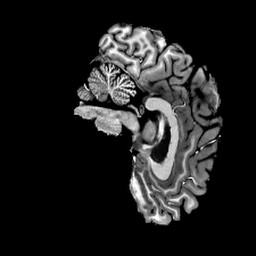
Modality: T1w
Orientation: sagittal
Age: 24
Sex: male
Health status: healthy
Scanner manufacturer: siemens
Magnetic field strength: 6.98 T
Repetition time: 6 s
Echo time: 0.00302 s